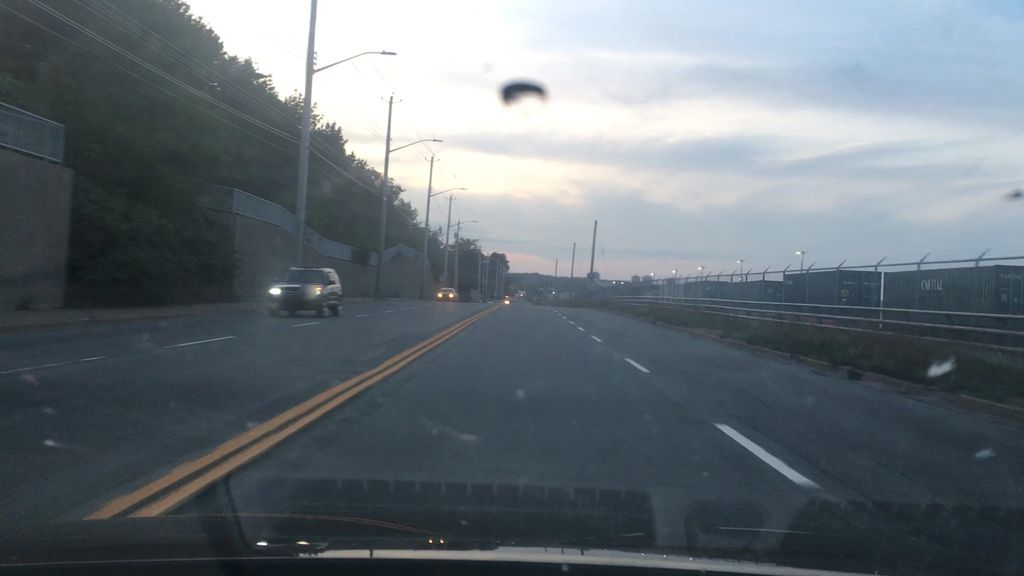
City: halifax